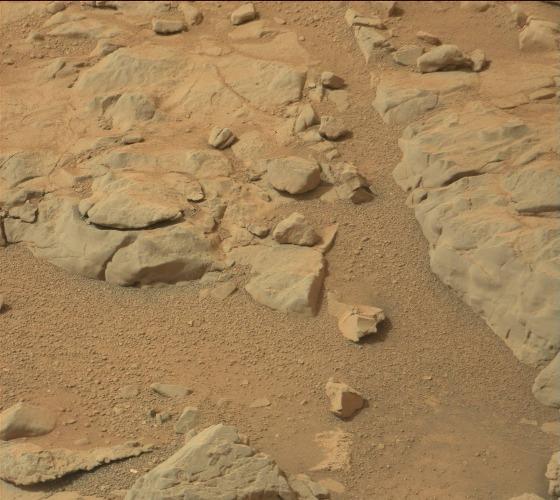
Terrain classes present: Bedrock, Gravel / Sand / Soil, Rock, Shadow